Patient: sex M, age 80
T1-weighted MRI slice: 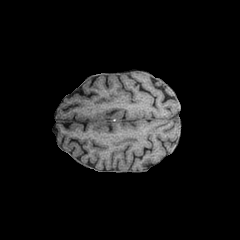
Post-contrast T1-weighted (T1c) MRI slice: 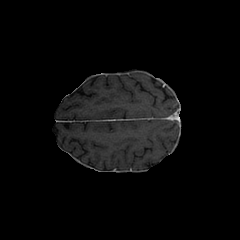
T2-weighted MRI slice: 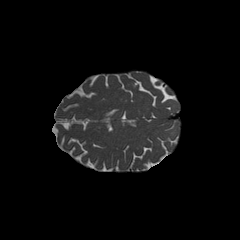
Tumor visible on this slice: no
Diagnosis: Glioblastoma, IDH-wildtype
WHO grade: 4